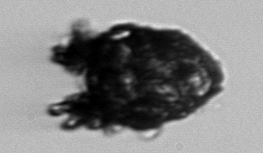
Label: Stenosemella_pacifica